Question: I have json file:
'''
{
"apples": [
{"yellow":2},
{"red":5},
{"green":10}
]
}
'''
I'm trying to create a table in "Jaspersoft studio", however I'm facing a problem with dataset for table when creating it. It only allows to choose one object from array, not the whole array. What am I doing wrong?
Here are screenshots:

<URL>
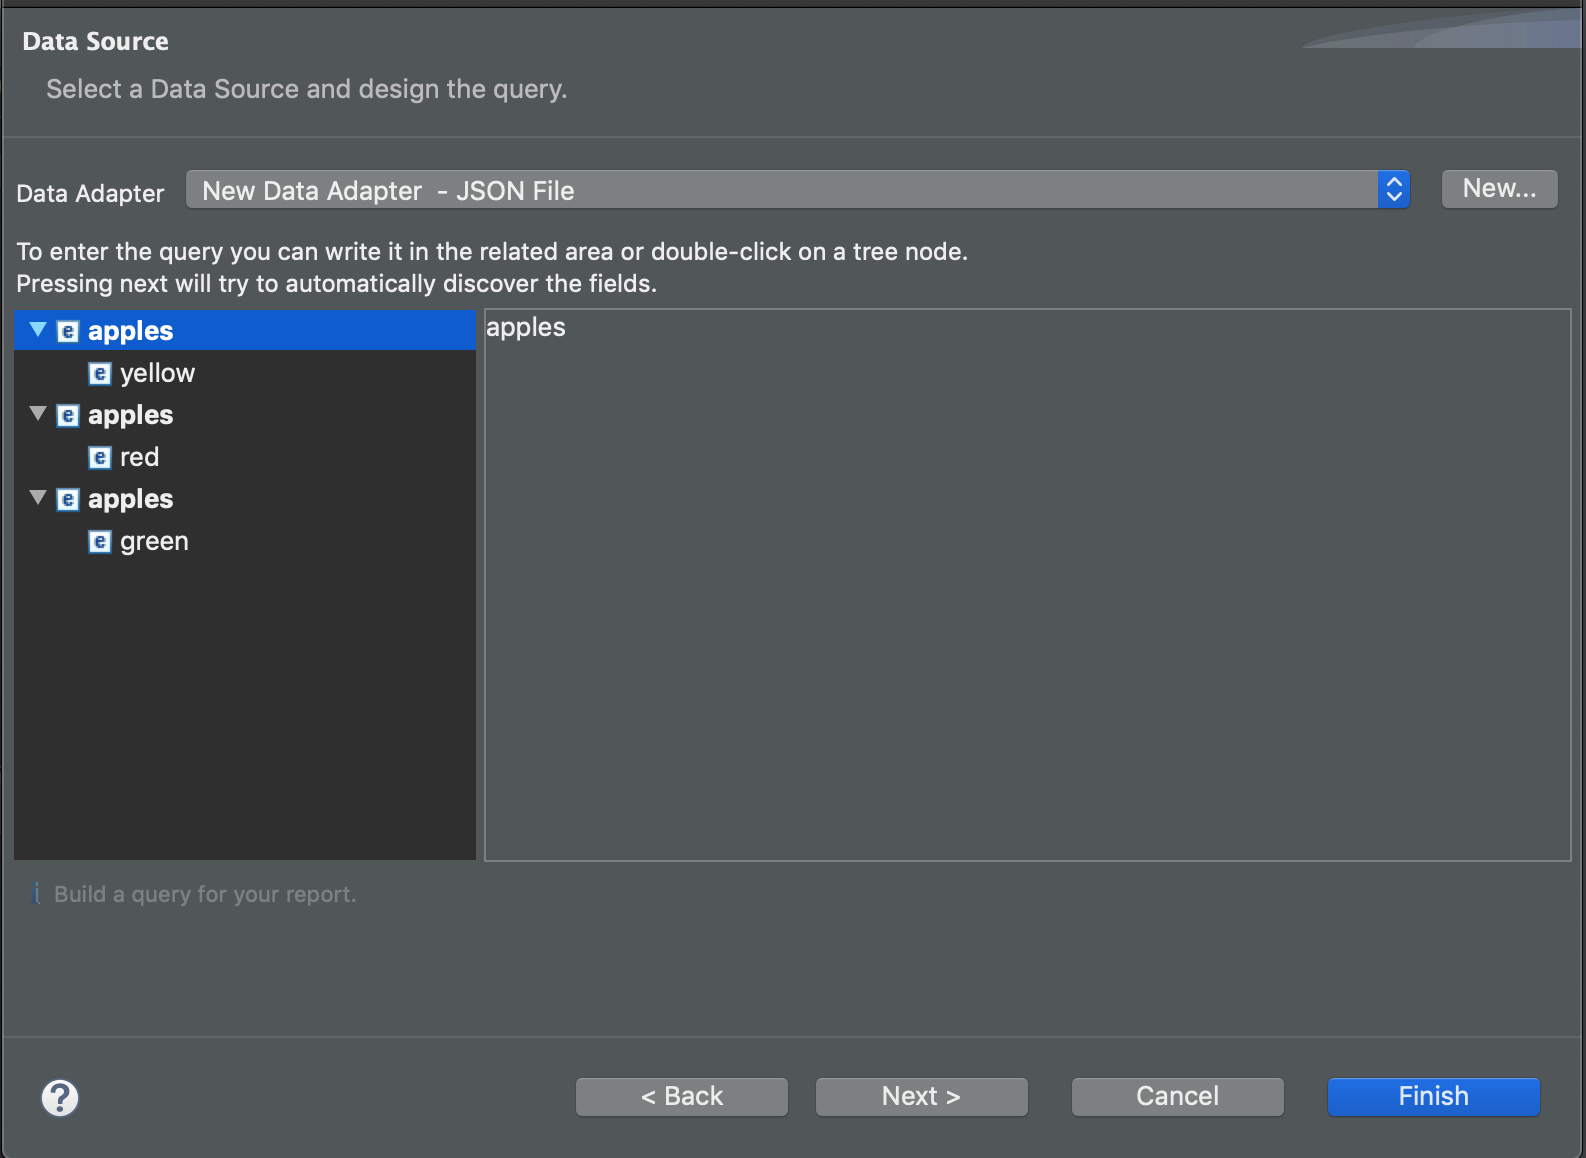
Answer: The problem is that your json datasource is incorrect, it does not have a correct structure that can be easily used by any system trying to parse it, since the properties are not know but instead dynamic.
It should have been something like this:
'''
[
{"color": "yellow","number": 2},
{"color": "red","number": 5},
{"color": "green","number": 10}
]
'''
What you should do now is to teach the providers of this datasource to create a correct and usable json, if this is impossibile and you are stuck with this random text, I would probably use java to restructure it. Use a json parser and as you encounter tokens add the data in a structured way to a list of objects, then pass this list of objects to jasper report.